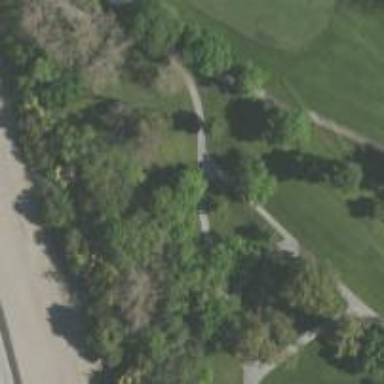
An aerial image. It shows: Path for golf carts.